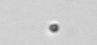
Label: nanoplankton_mix